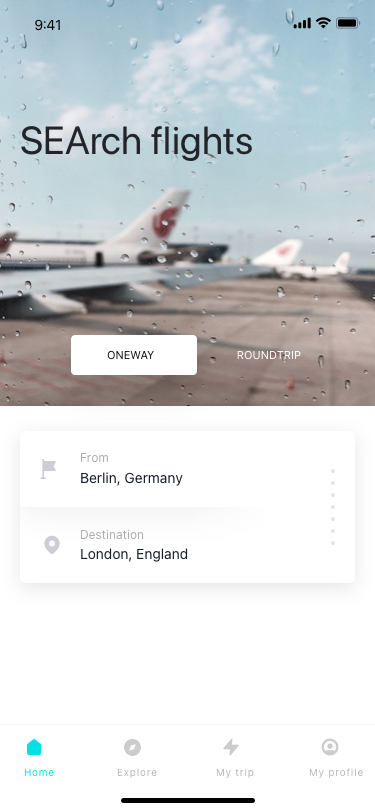
Text in this UI design:
London, England
Destination
Berlin, Germany
From
ONEWAY
ROUNDTRIP
9:41
My profile
My trip
Explore
Home
SEArch flights